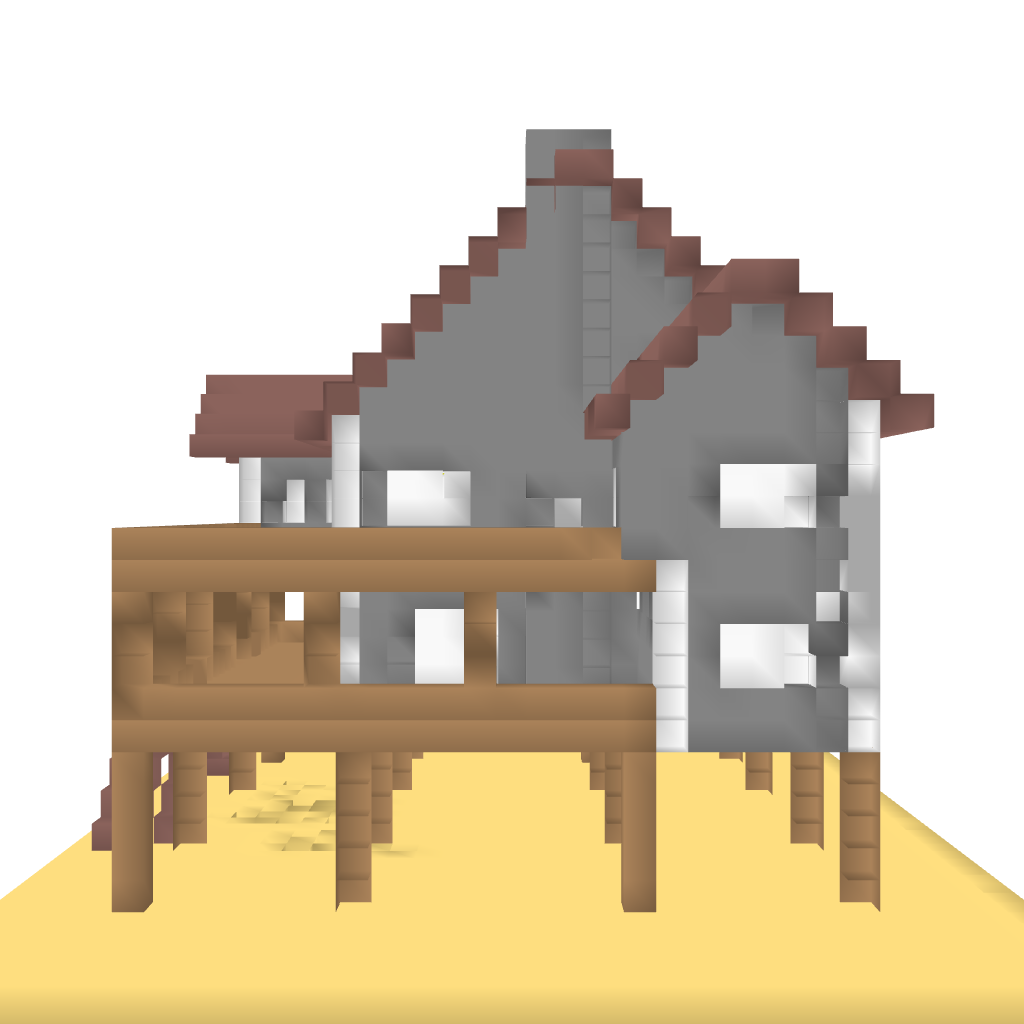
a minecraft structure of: Beach House good quality